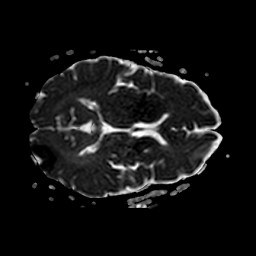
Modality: ADC
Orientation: axial
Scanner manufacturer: philips
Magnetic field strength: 3 T
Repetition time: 4.072 s
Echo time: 0.06042 s